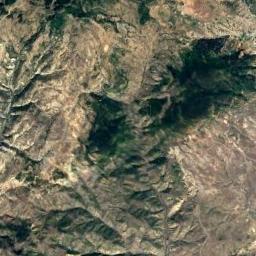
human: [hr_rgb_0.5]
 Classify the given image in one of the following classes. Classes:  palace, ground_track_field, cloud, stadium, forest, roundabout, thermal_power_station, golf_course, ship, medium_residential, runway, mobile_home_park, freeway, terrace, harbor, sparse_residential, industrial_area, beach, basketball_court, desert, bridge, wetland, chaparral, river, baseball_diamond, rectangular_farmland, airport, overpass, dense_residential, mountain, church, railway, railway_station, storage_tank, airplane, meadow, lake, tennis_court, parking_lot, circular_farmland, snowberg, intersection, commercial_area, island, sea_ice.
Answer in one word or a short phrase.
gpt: mountain